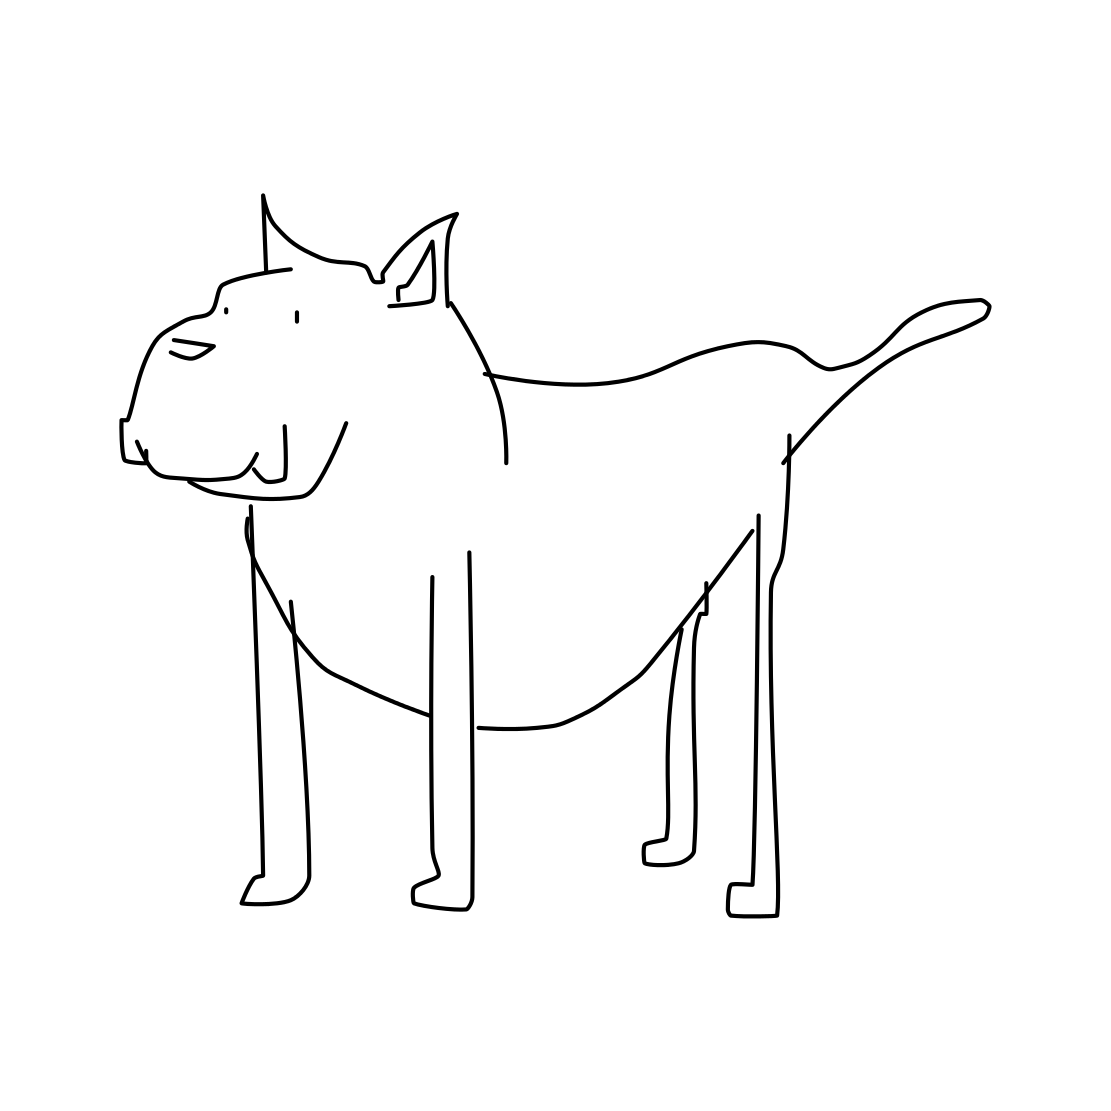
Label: dog